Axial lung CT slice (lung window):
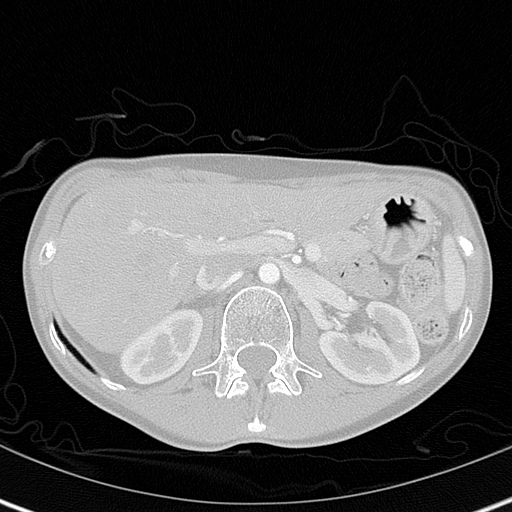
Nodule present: no